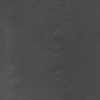
Atmospheric dust classification: dusty